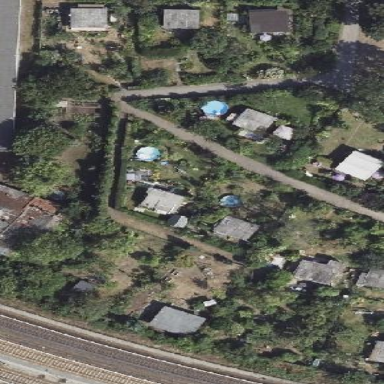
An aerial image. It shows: Metal fence enclosing plot in allotment.